Aerial crown-view tile of a tropical tree (Barro Colorado Island, Panama), acquired 20250317:
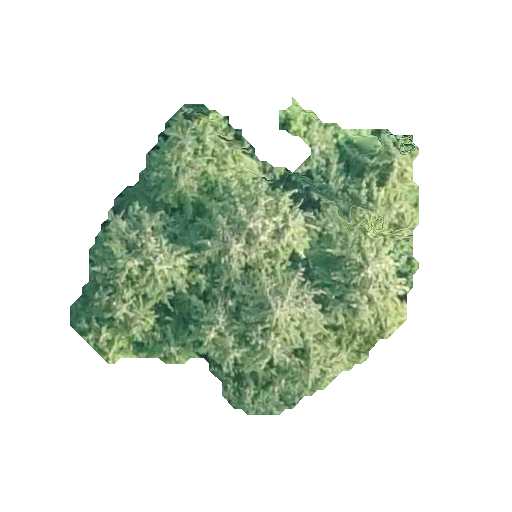
Species: Quararibea stenophylla
GBIF accepted scientific name: Quararibea stenophylla
Crown area: 110.612 m²